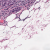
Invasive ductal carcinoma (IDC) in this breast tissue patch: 1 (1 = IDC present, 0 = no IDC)